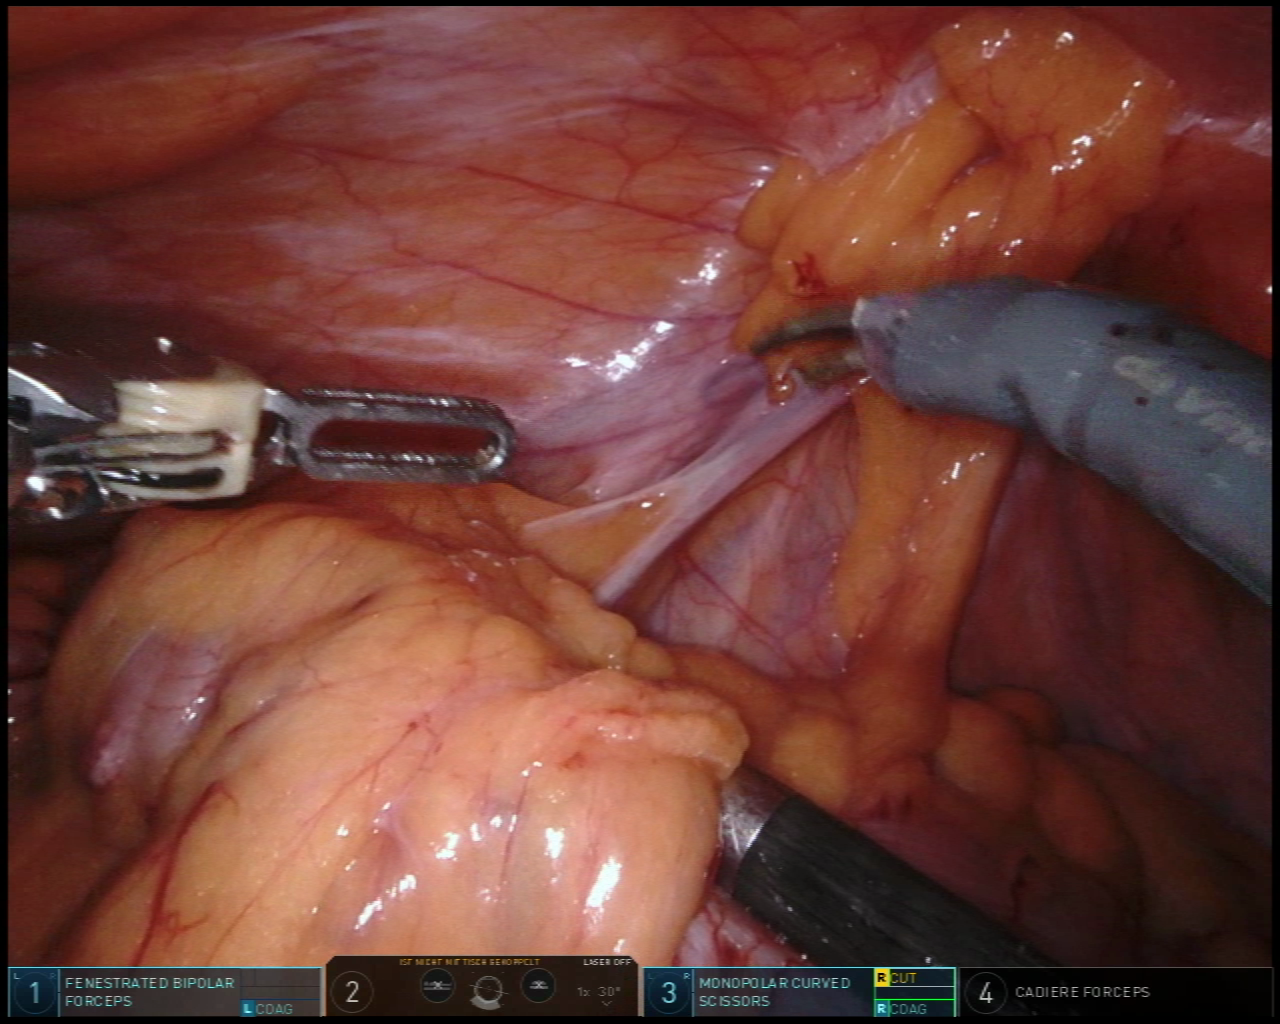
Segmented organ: colon
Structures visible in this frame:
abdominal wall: yes
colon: yes
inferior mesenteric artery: no
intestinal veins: no
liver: no
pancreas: no
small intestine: no
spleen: no
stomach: no
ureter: no
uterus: no
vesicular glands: no